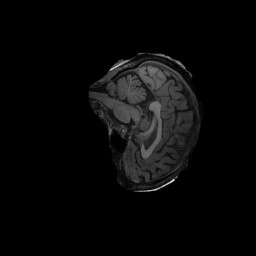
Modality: T1w
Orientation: sagittal
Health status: ill
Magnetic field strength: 3 T